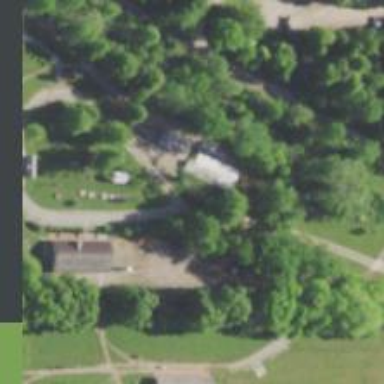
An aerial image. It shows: Miniature railway.